Current action and preconditions to check: trajectory_clear

Your task: For each precondition in the list above, predict whether it will hold at this action.

Consider the current scene as observed from the mobile robot's camera, and analyze the predicted future states of all dynamic agents (e.g., people, animals, vehicles, or any moving entities) within the NEXT SECOND.

IMPORTANT: Only answer "very likely" if you are absolutely certain—based on strong, clear evidence—that a dynamic agent will violate the precondition in the predicted future state. Do NOT answer "very likely" for unlikely, ambiguous, or low-probability risks.

Ask yourself for each precondition: Is there a high probability, with clear and convincing evidence, that the predicted future states of any dynamic agent will interfere with the predicted future state of the currently executing action within the NEXT SECOND, causing that precondition to fail?

Assess the risk level based on these predictions. Use "likely" or "very likely" if motions create a clear risk of interference.

Use "neutral" or "improbable" if agents are nearby but their predicted paths are clearly diverging or non-conflicting.

Failure Risk Categories: "very improbable", "improbable", "neutral", "likely", "very likely"

Answer Format: Output ONLY the probability_of_failure value from these categories: "very improbable", "improbable", "neutral", "likely", "very likely"

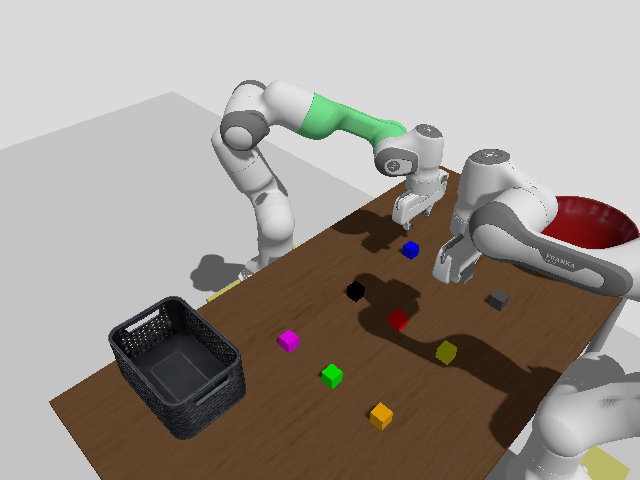

Answer: very improbable